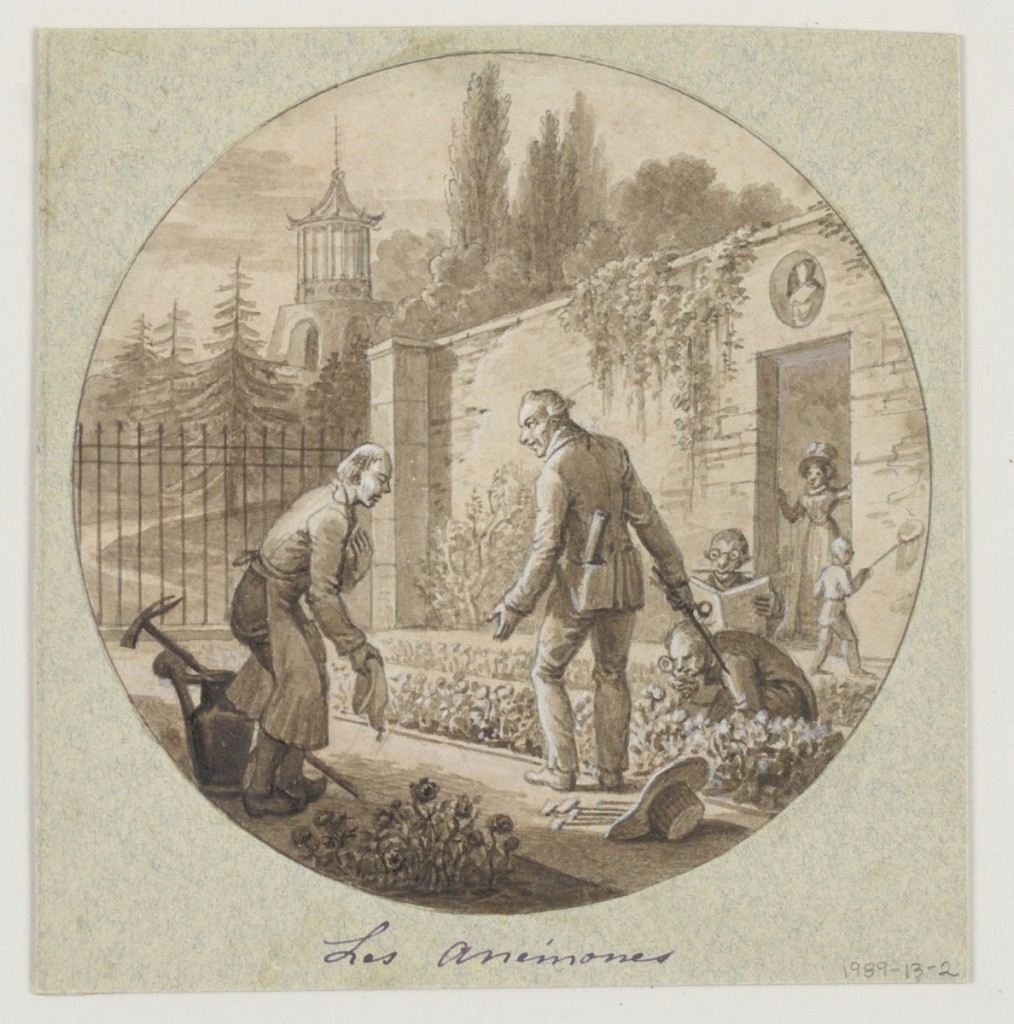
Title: Design for a Painted Porcelain Plate, Les Anémones (Anemones) for the Service de la Culture des Fleurs (Flower Cultivation Service)
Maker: Jean Charles Develly, French, 1783 - 1849
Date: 1821–24
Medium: Pen and brown, black ink, brush and brown, black wash, white gouache, red crayon, graphite on tan paper, mounted on blue-gray paper
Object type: Drawing
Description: Design for a painted porcelain plate, rondel. Garden setting with chinoiserie pagoda in left background. Male gardener and figure of a gentleman stand and bow before each other in the middle of anemone beds. Two other men appear behind them, one kneeling and examining flowers, other seated, with a brush between his teeth regarding his sketchbook.  A woman appears in doorway of the garden wall in right background before which a young boy plays with a butterfly net.